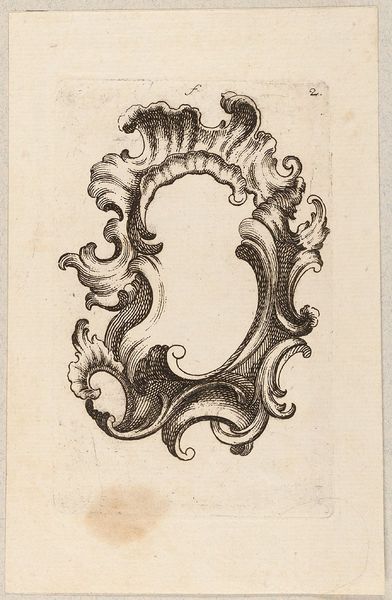
Titel: Rocaille-Kartusche, Blatt 2 aus der Folge 'Kartuschen'
Künstler: Georg Christoph Kilian
Standort: Hamburg
Institution: Museum für Kunst und Gewerbe Hamburg
Schlagwörter: rokoko, papier, grafik, graphik, kartusche, fotografie, photographie, druckgraphik, druckgrafik, radierung, rocaille, style, reproduktionen, druckerzeugnisse, ornamentstich, vorlageblätter